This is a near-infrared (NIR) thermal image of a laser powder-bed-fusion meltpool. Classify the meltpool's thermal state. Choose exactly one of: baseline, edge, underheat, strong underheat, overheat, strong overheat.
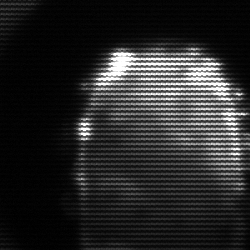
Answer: baseline